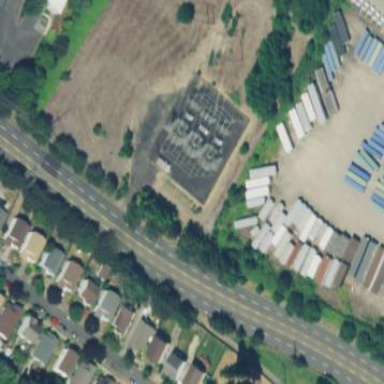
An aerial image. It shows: Minor distribution substation with chain link fence surrounding it.